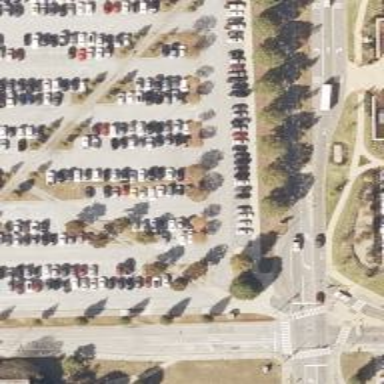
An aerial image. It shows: Parking space is available.